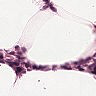
Metastatic tissue present: no